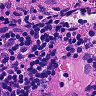
Metastatic tissue present: no